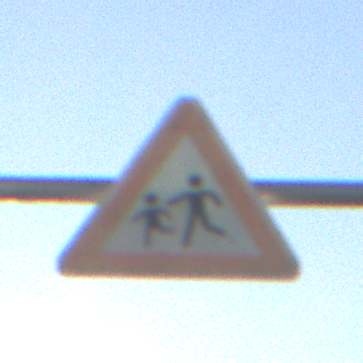
Verkehrszeichen: KinderRechts
Umgebung: Outdoor, Nature
Tageszeit: MorningAfternoon
Wetter: PartlyCloudy
Licht: Natural
Jahreszeit: NotSpecified
Kontrast: HighContrast